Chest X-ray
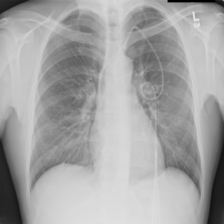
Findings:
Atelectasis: negative
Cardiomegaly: negative
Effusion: negative
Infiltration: negative
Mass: negative
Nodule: negative
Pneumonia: negative
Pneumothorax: negative
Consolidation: negative
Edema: negative
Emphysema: negative
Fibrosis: negative
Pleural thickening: negative
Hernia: negative